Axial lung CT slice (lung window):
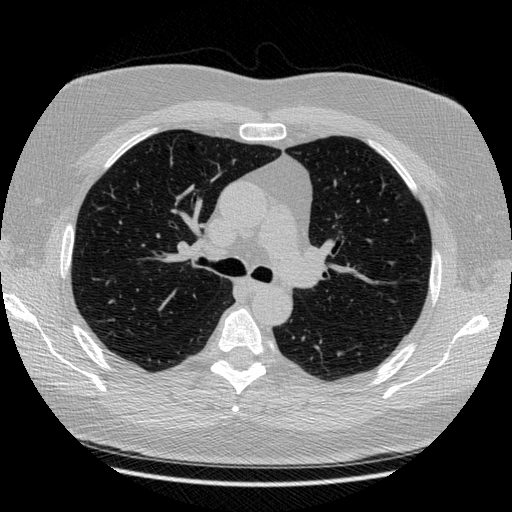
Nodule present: no